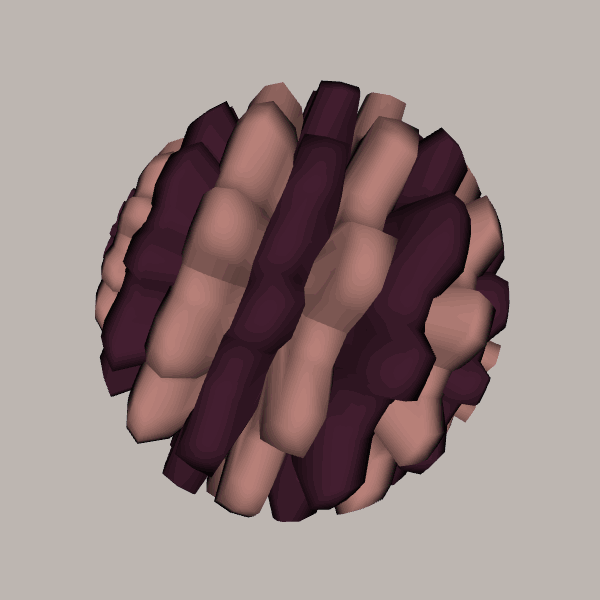
Background: light